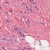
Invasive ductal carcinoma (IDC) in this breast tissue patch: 1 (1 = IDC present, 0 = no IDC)